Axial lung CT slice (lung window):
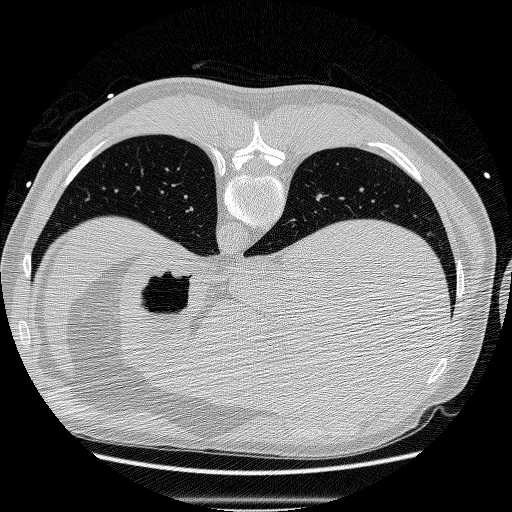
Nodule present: no